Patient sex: M
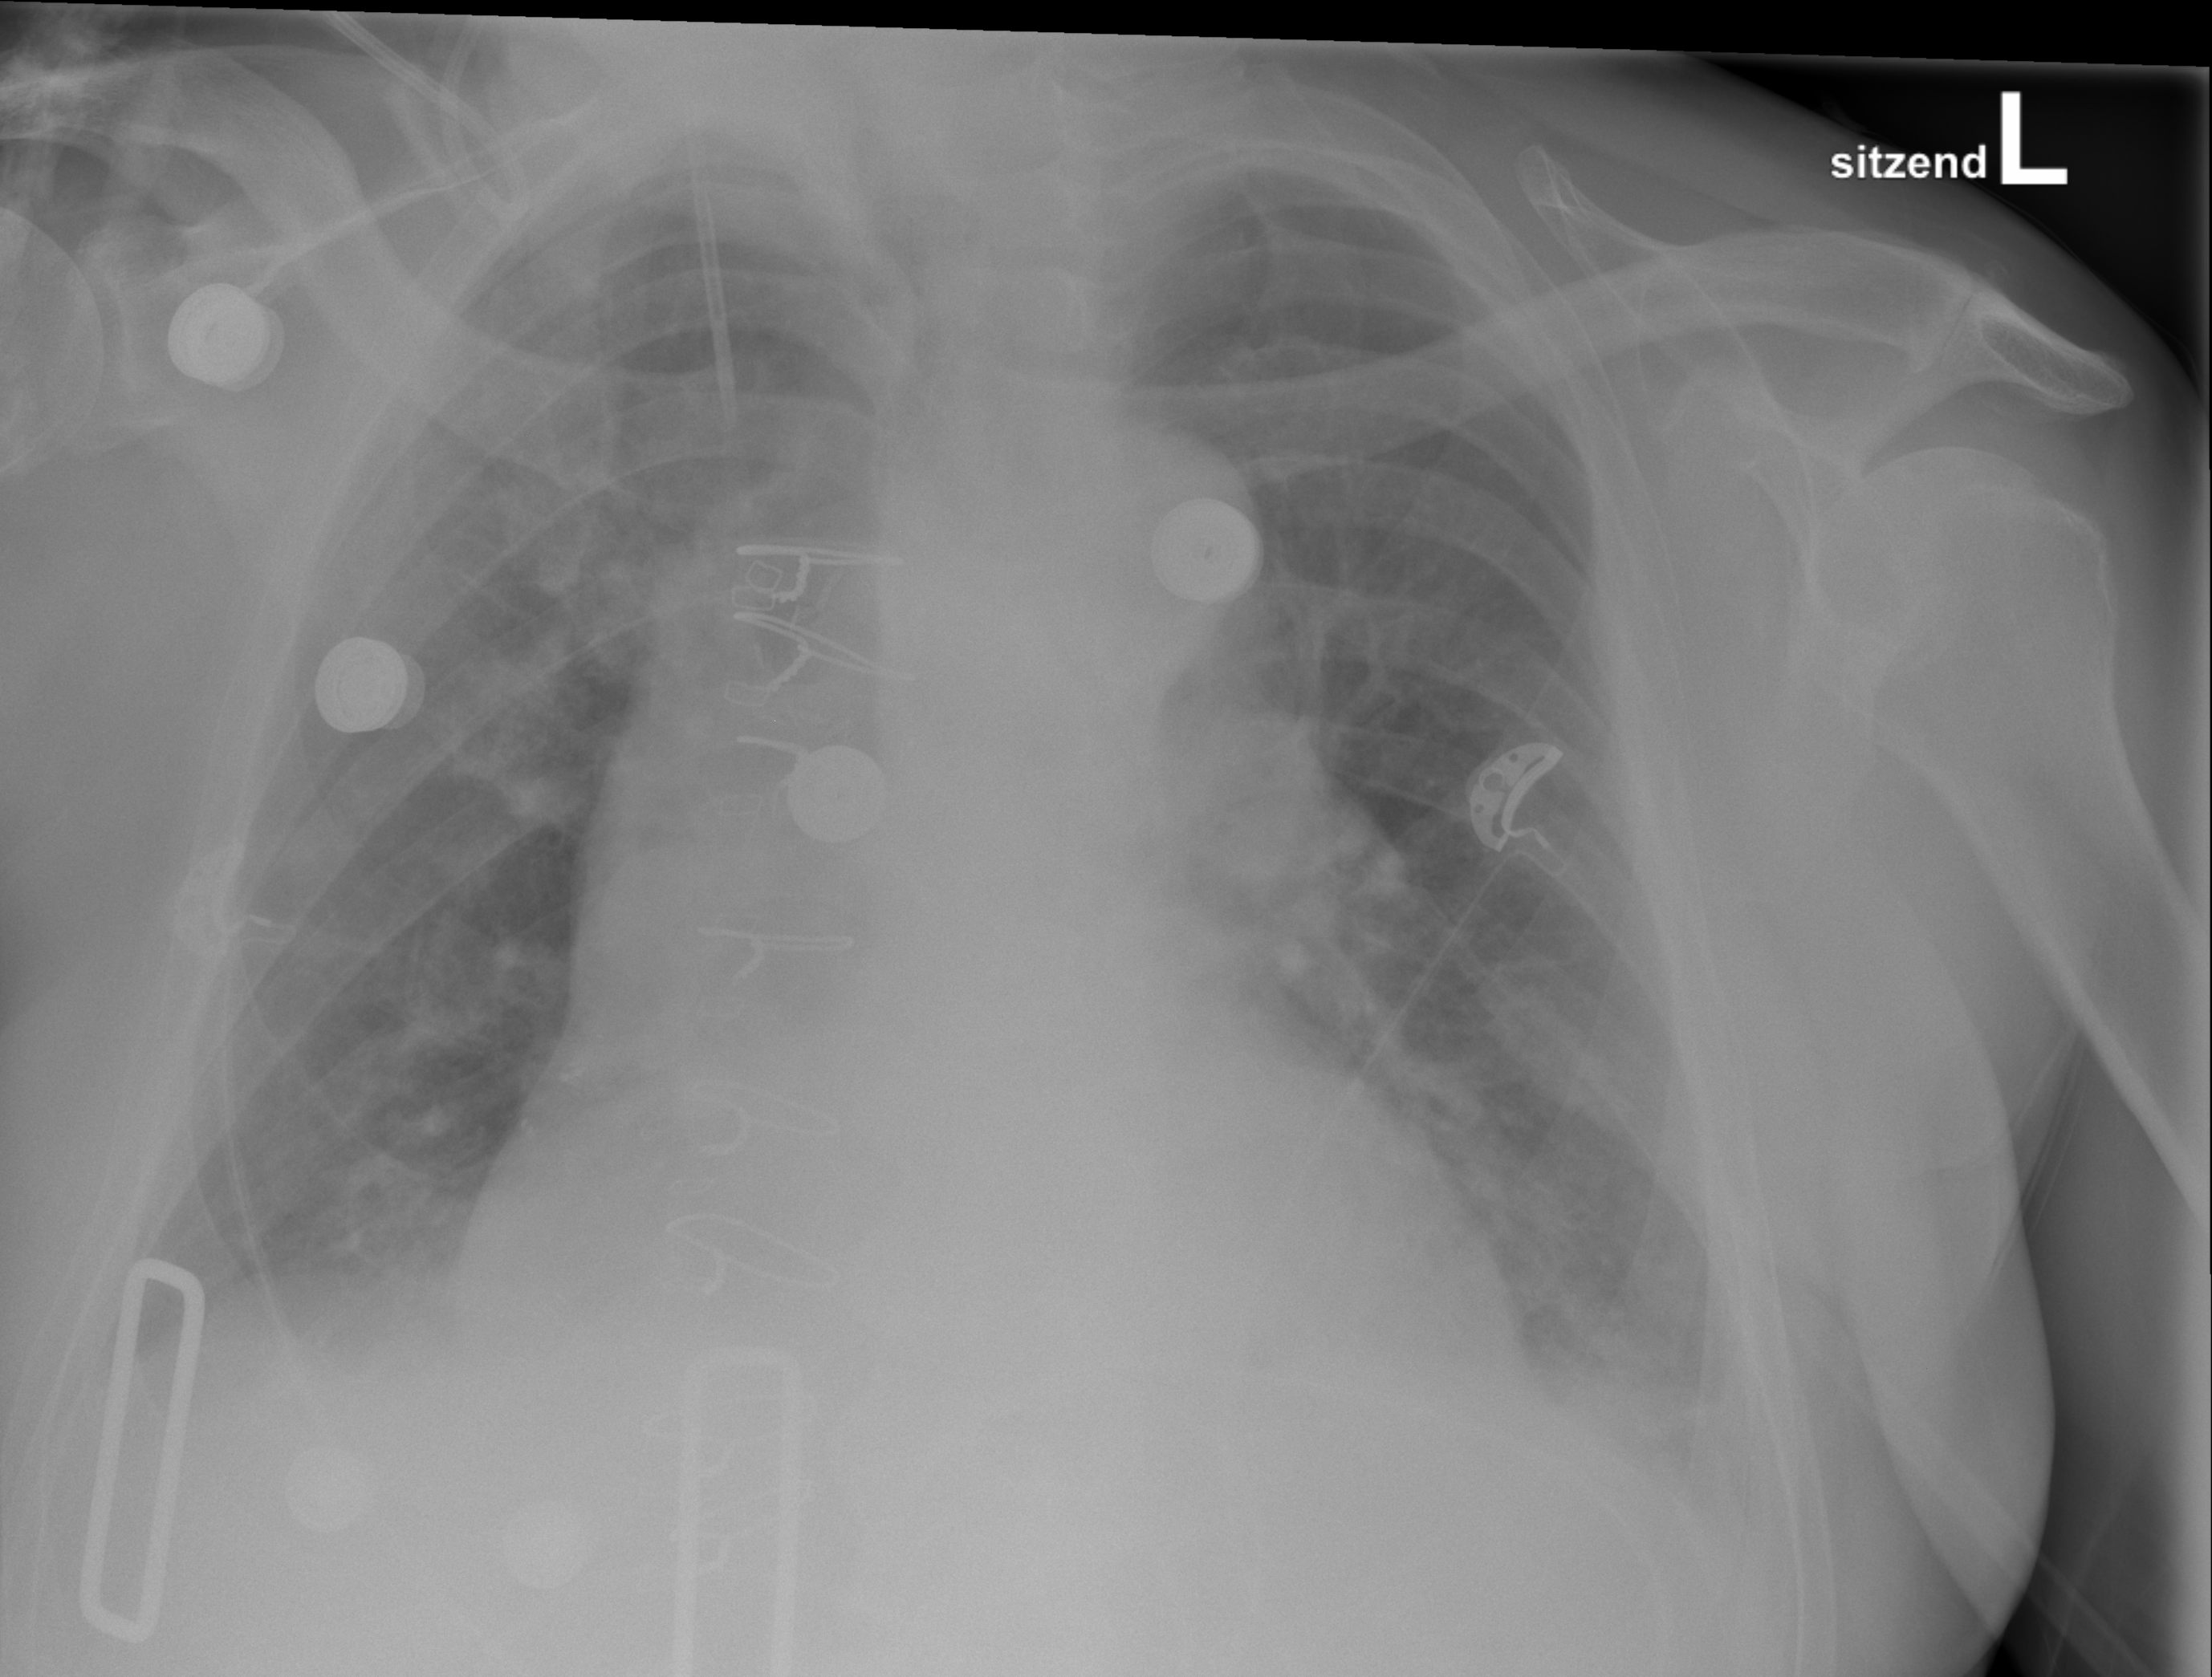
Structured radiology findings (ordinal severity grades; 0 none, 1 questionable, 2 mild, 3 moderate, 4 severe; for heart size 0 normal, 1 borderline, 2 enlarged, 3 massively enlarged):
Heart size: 2
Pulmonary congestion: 2
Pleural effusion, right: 2
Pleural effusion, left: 2
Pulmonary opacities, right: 2
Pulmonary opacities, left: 0
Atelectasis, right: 2
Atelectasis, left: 0